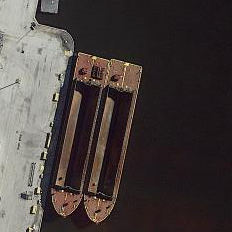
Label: Sand_carrier